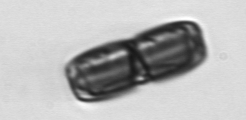
Label: Ephemera